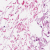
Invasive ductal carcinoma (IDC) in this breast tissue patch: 0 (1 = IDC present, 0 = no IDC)